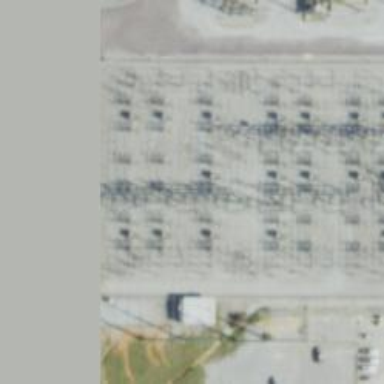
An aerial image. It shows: Switch used for power control.